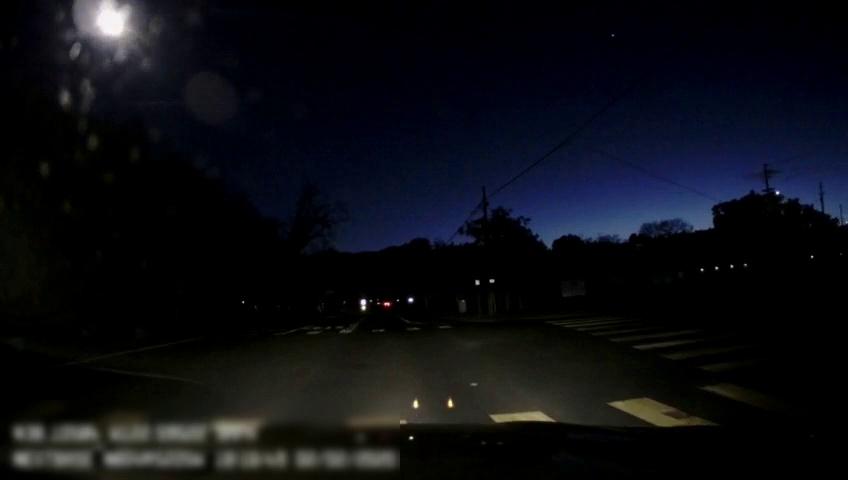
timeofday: Night
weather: Other
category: Drivable Space
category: Lanes | Alternate Lane
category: Lanes | Opposite Lane
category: Lanes | Alternate Lane
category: Lanes | Opposite Lane